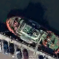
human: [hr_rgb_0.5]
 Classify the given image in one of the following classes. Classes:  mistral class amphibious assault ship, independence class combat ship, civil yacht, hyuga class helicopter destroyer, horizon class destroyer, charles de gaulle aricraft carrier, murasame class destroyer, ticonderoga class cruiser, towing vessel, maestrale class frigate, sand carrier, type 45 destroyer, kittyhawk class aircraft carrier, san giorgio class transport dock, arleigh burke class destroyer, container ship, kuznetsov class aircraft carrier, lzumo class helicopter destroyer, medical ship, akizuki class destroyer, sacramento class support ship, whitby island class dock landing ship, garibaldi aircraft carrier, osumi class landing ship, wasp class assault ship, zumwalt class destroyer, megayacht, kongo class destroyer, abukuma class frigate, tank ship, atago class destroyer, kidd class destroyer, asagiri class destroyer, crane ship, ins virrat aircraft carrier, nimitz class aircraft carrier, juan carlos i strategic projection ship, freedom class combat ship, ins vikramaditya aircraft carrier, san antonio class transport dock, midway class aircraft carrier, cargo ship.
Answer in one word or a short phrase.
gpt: Towing vessel